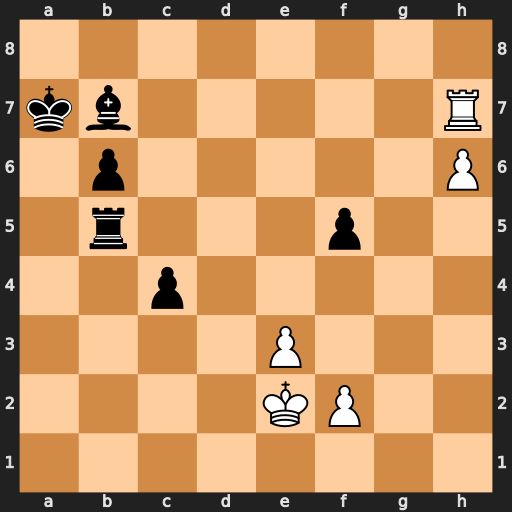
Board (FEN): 8/kb5R/1p5P/1r3p2/2p5/4P3/4KP2/8
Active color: w
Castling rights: -
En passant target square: -
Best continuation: Rxb7+ Kxb7 h7 Rb2+ Kf3